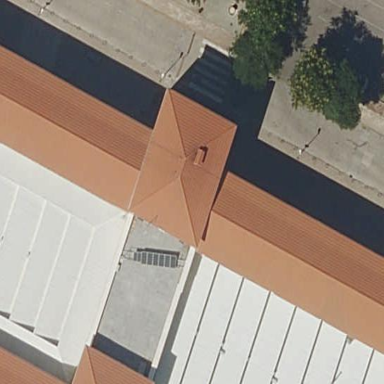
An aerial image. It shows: School building.